Question: I want to divide the list into multiple column and each column should have maximum number of 5 data list same as shown in below image. Please guide how can I achieve this?

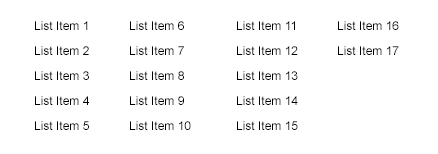
Answer: CSS3 columns should be the optimal choice (update: also flexbox), but unfortunately has not a wide support yet. You can achieve the same result with simple 2d-transforms (available also on 'IE9')
See <URL>
Basically all list-items are floated, the unordered list is rotated by -90deg. and list-items rotated by 90deg.
---
Relevant css
'''
div {
border : 1px green solid;
/* use easyclearing on div (or this workaround) */
overflow : auto;
height : auto;
}
/* clear */
ul + * { clear: both; }
ul {
float : left;
height : 160px; /* (30 + 2px) * 5 */
-webkit-transform : rotate(-90deg);
-moz-transform : rotate(-90deg);
-ms-transform : rotate(-90deg);
-o-transform : rotate(-90deg);
transform : rotate(-90deg);
}
li:nth-child(5n+1) { clear: right; }
li {
width : 30px;
height : 30px;
float : right;
margin : 1px;
background : #ccc;
-webkit-transform-origin : 50% 50%;
-moz-transform-origin : 50% 50%;
-ms-transform-origin : 50% 50%;
-o-transform-origin : 50% 50%;
transform-origin : 50% 50%;
-webkit-transform : rotate(90deg);
-moz-transform : rotate(90deg);
-ms-transform : rotate(90deg);
-o-transform : rotate(90deg);
transform : rotate(90deg);
}
'''